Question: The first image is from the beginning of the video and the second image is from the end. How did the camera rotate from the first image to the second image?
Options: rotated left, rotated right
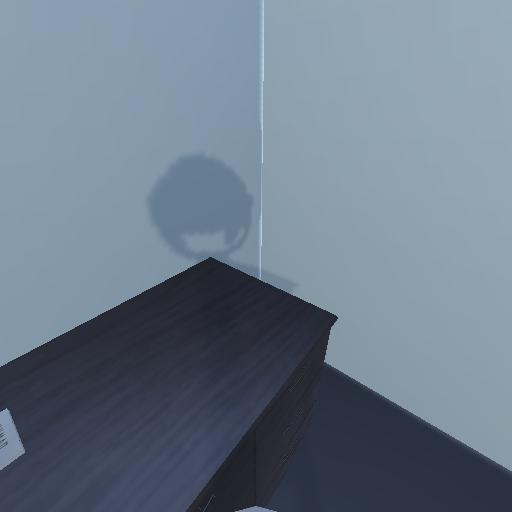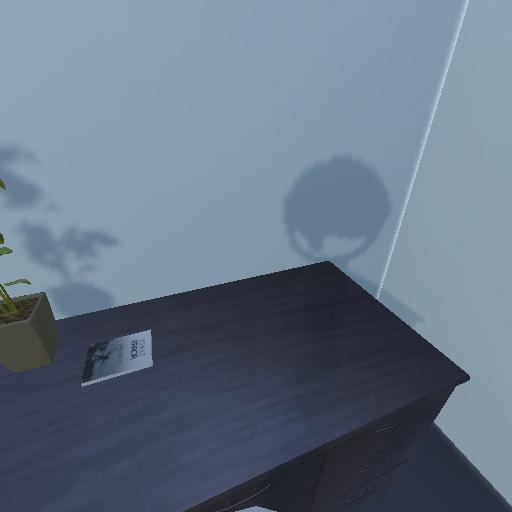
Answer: rotated left